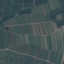
Label: PermanentCrop